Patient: sex F, age 52
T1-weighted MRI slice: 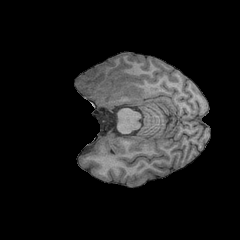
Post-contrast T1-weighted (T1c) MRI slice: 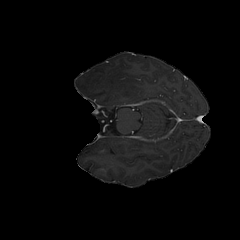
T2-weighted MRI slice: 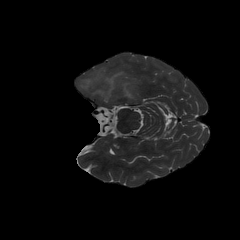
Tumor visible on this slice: yes
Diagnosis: Glioblastoma, IDH-wildtype
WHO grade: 4